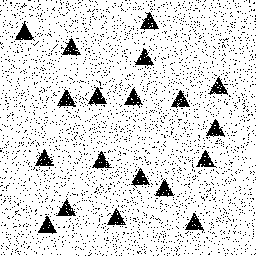
Squares: 0
Triangles: 19
Stars: 0
Total shapes: 19